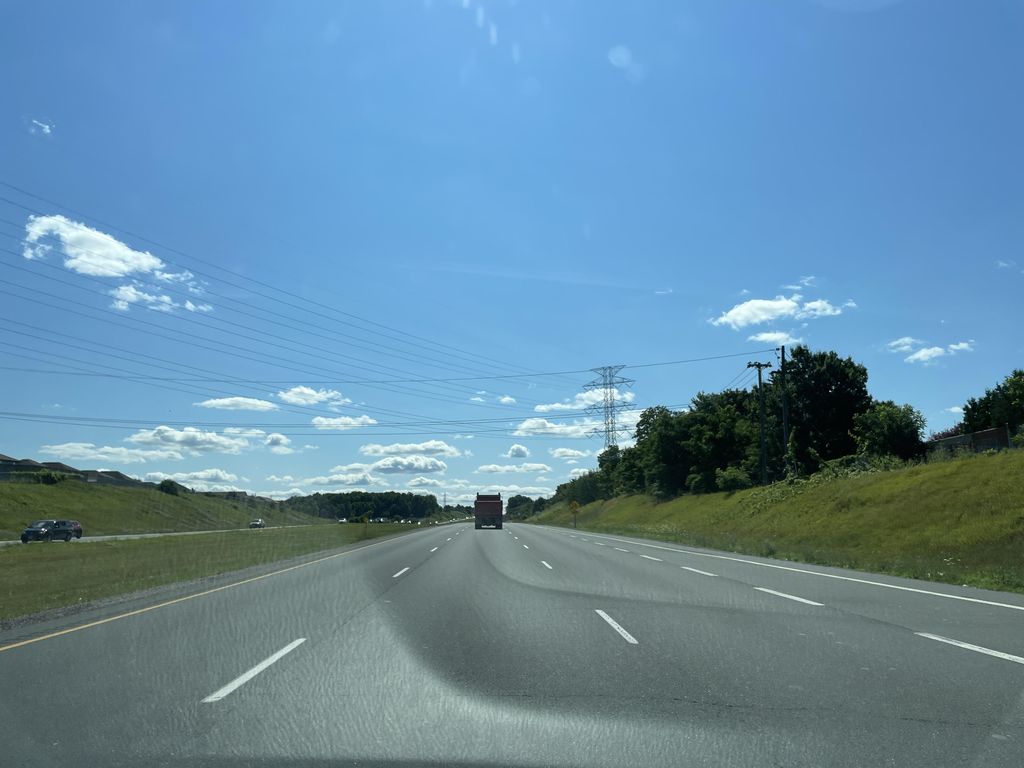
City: kitchener-waterloo